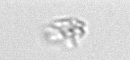
Label: detritus